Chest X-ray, PA view. Patient: 30 years old, sex M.
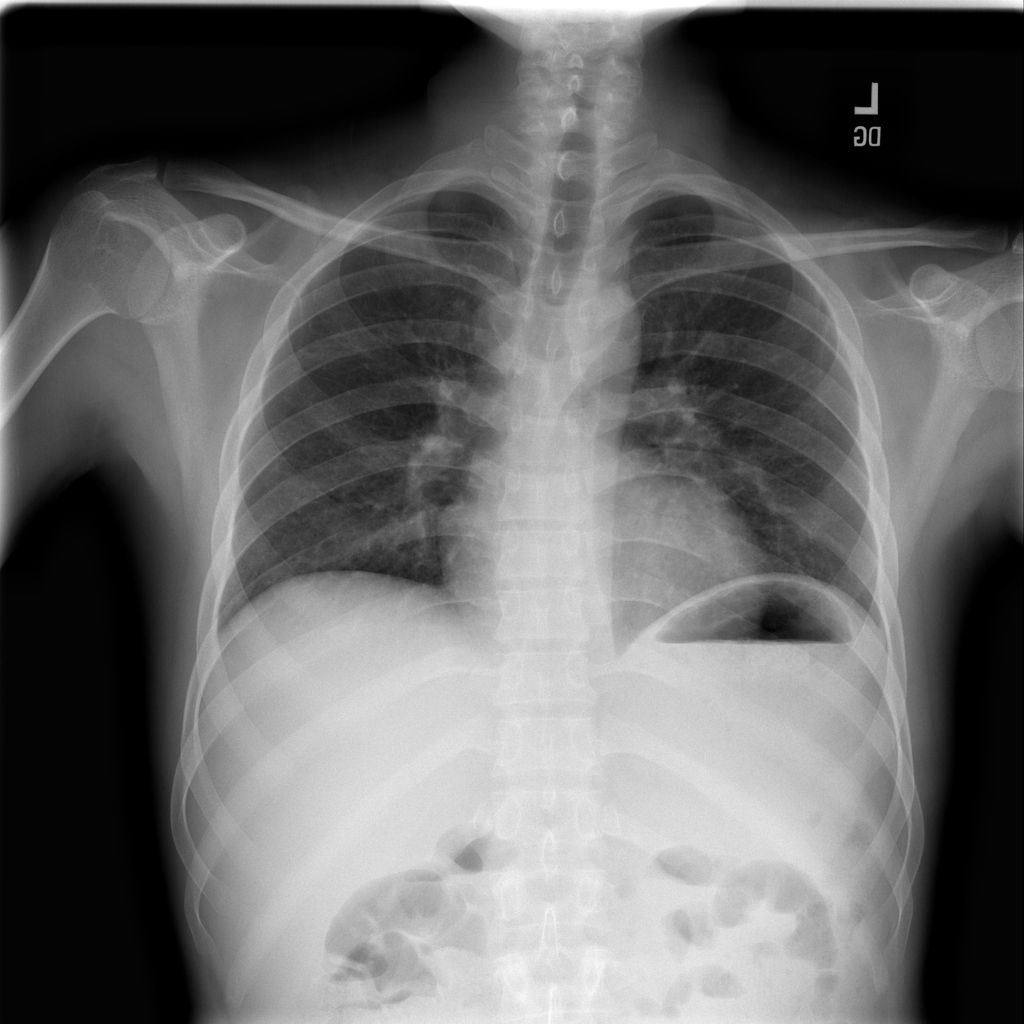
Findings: No Finding